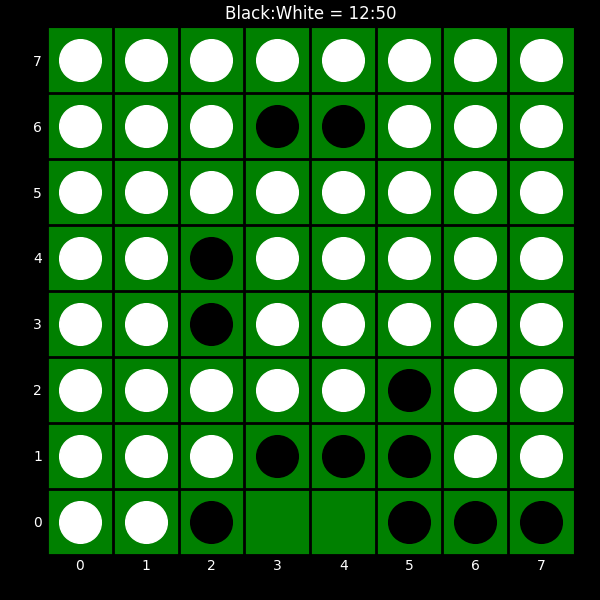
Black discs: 12
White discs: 50